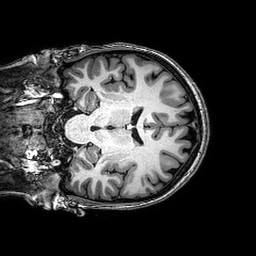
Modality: T1w
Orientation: coronal
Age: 21
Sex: female
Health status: healthy
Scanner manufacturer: philips
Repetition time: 0.008194 s
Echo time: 0.00377 s